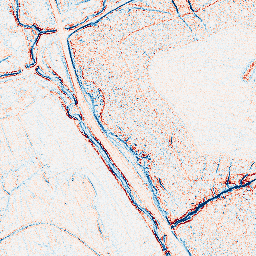
Category: edge_preserving
Decomposition family: anisotropic_diffusion
Decomposition parameters: iterations: 5
kappa: 50
gamma: 0.05
Upsampling method: quintic
Upsampling parameters: scale: 2
Upsampling scale: 2